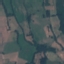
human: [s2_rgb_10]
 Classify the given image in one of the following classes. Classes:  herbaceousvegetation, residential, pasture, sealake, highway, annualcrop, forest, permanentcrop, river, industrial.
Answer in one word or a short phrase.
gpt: Pasture